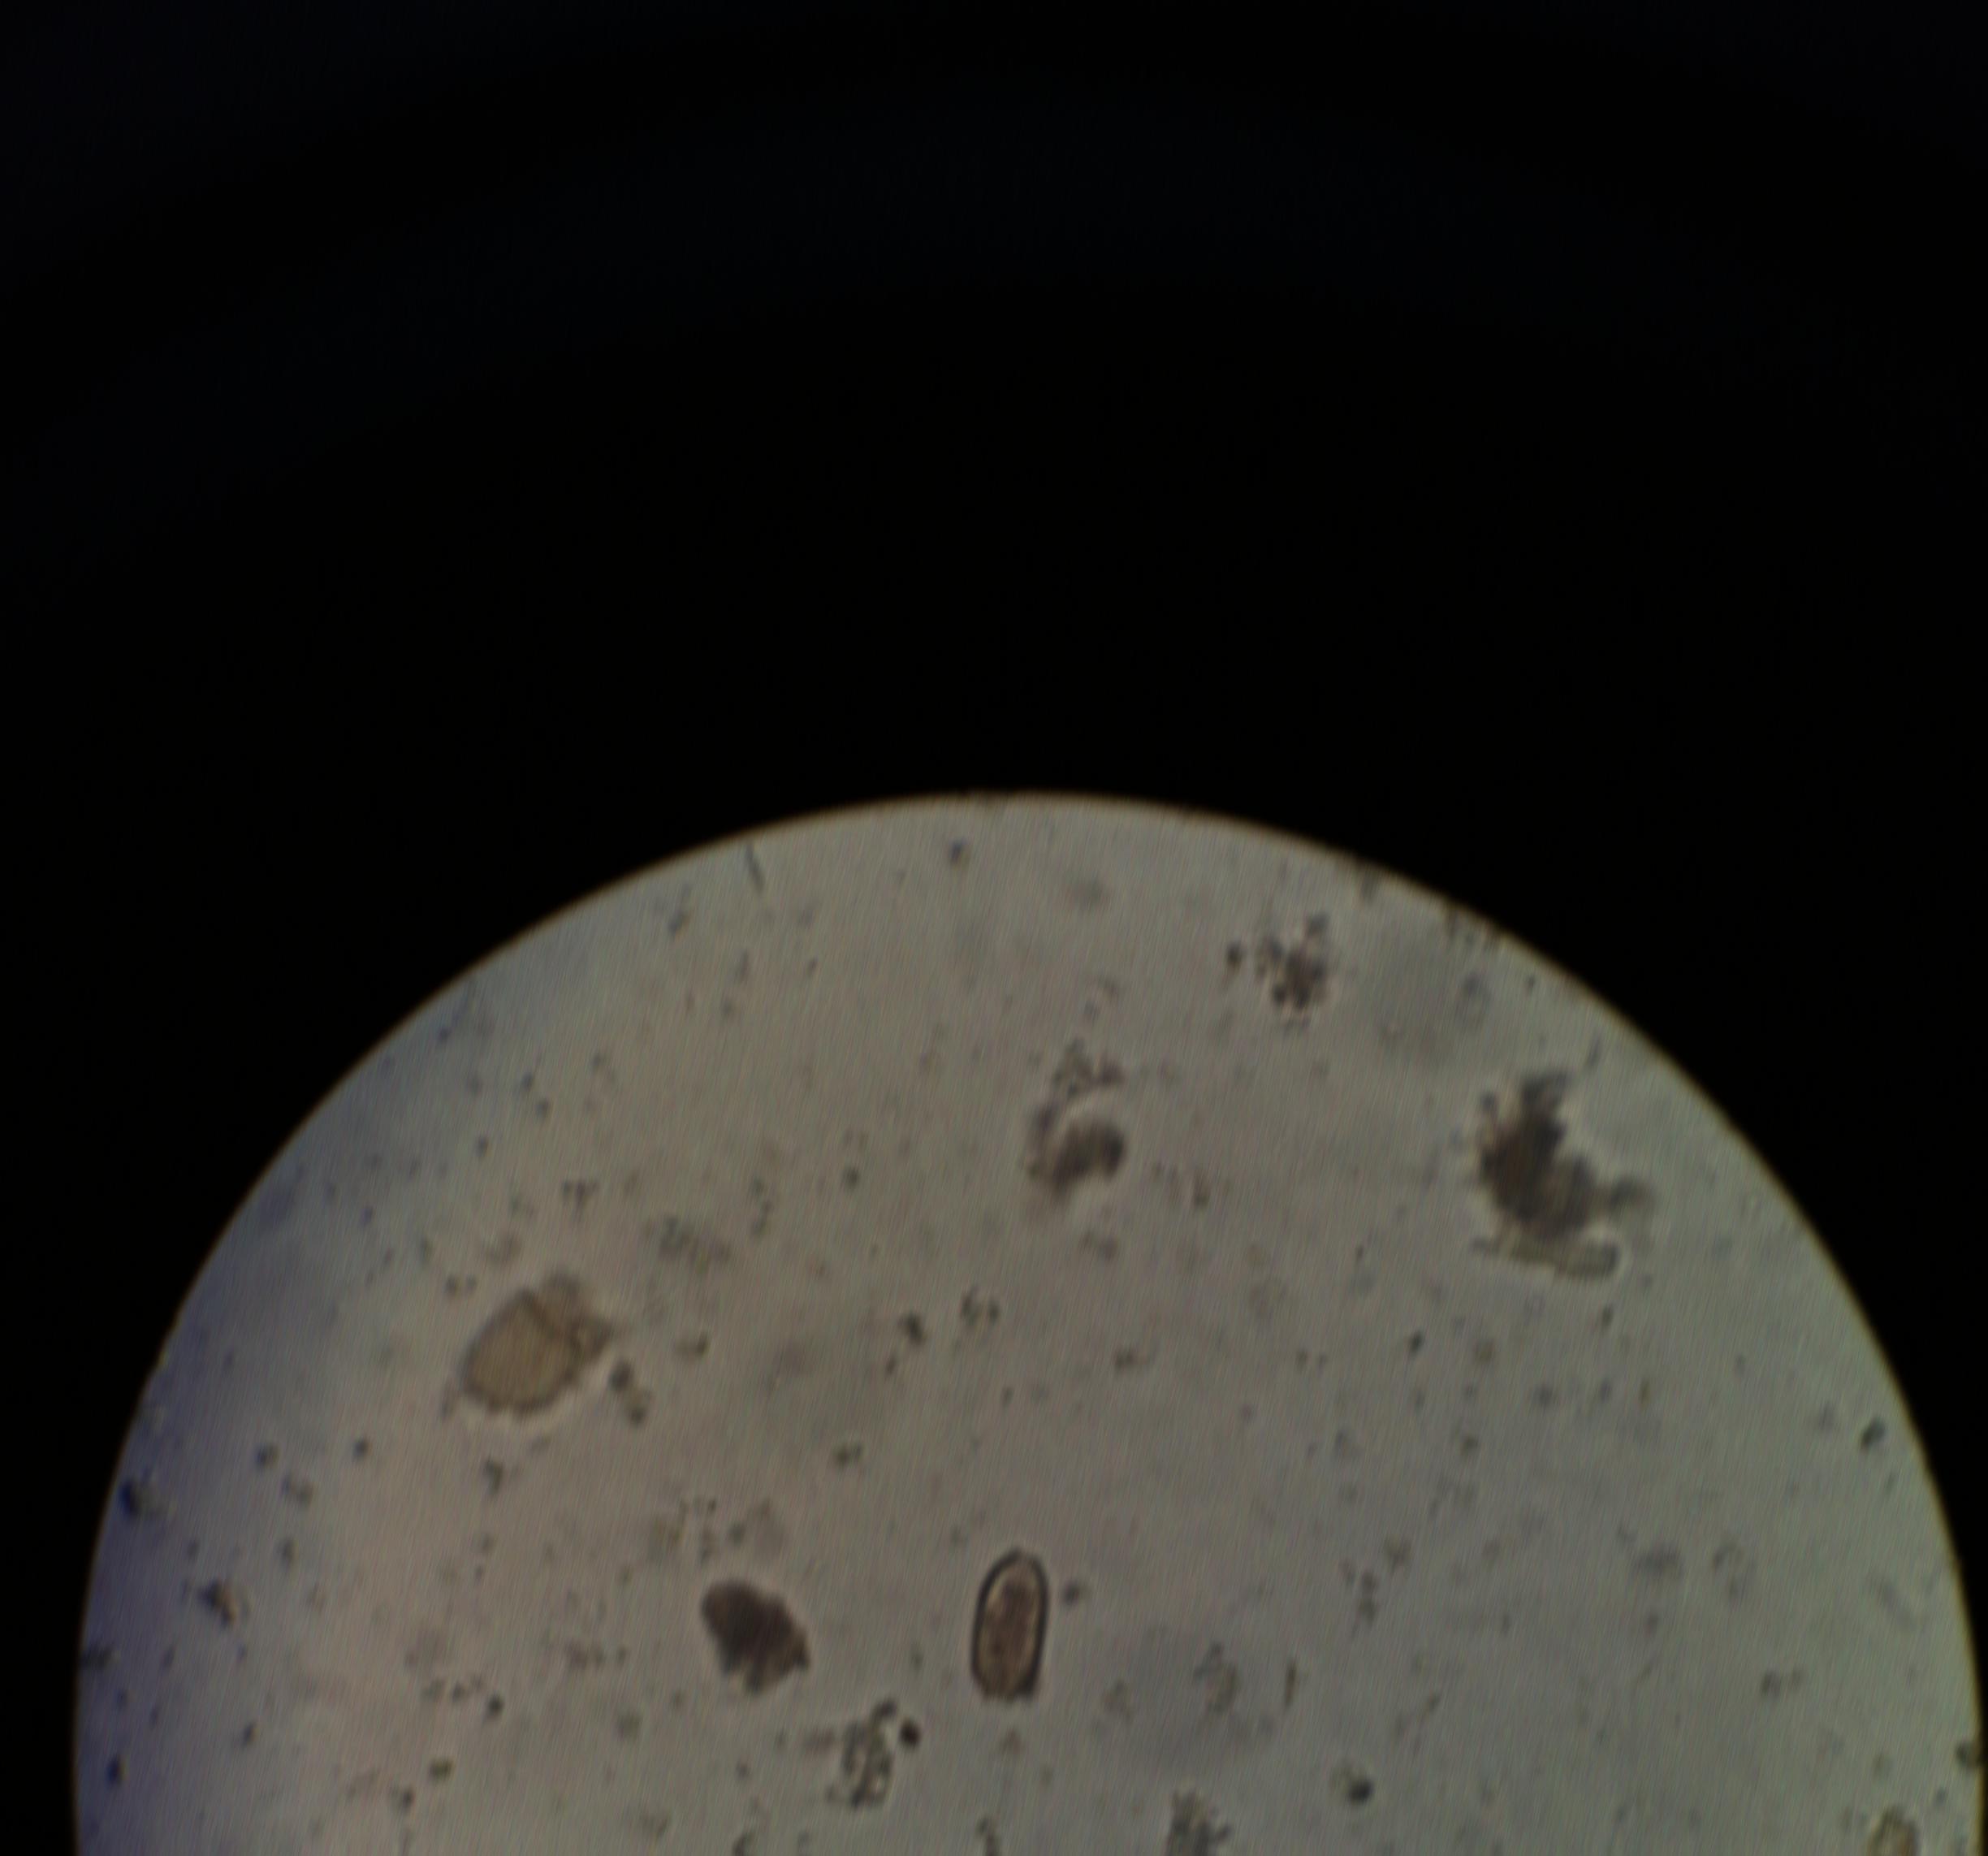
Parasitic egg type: Capillaria philippinensis